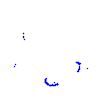
Particle: proton